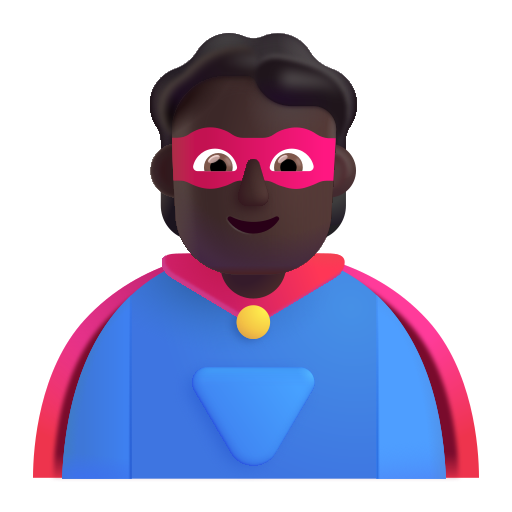
person superhero color dark